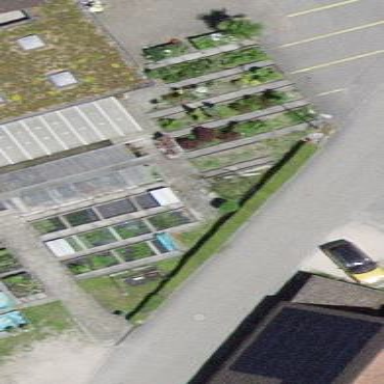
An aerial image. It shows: Greenhouse.